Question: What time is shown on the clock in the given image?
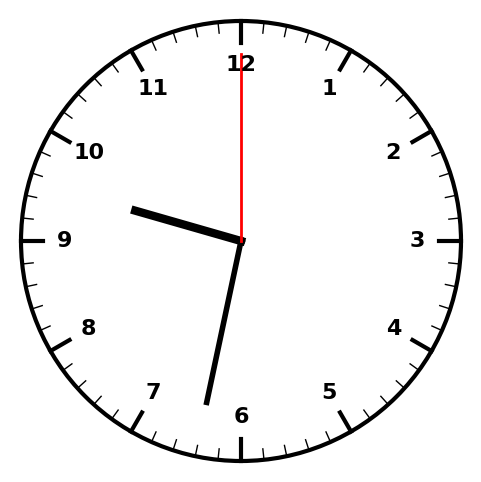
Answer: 09:32:00